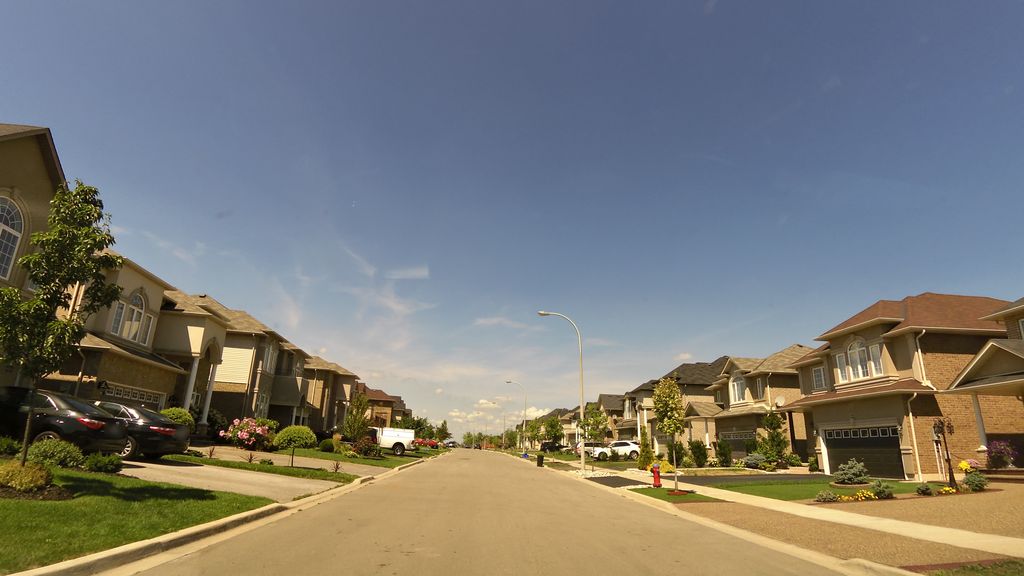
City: hamilton